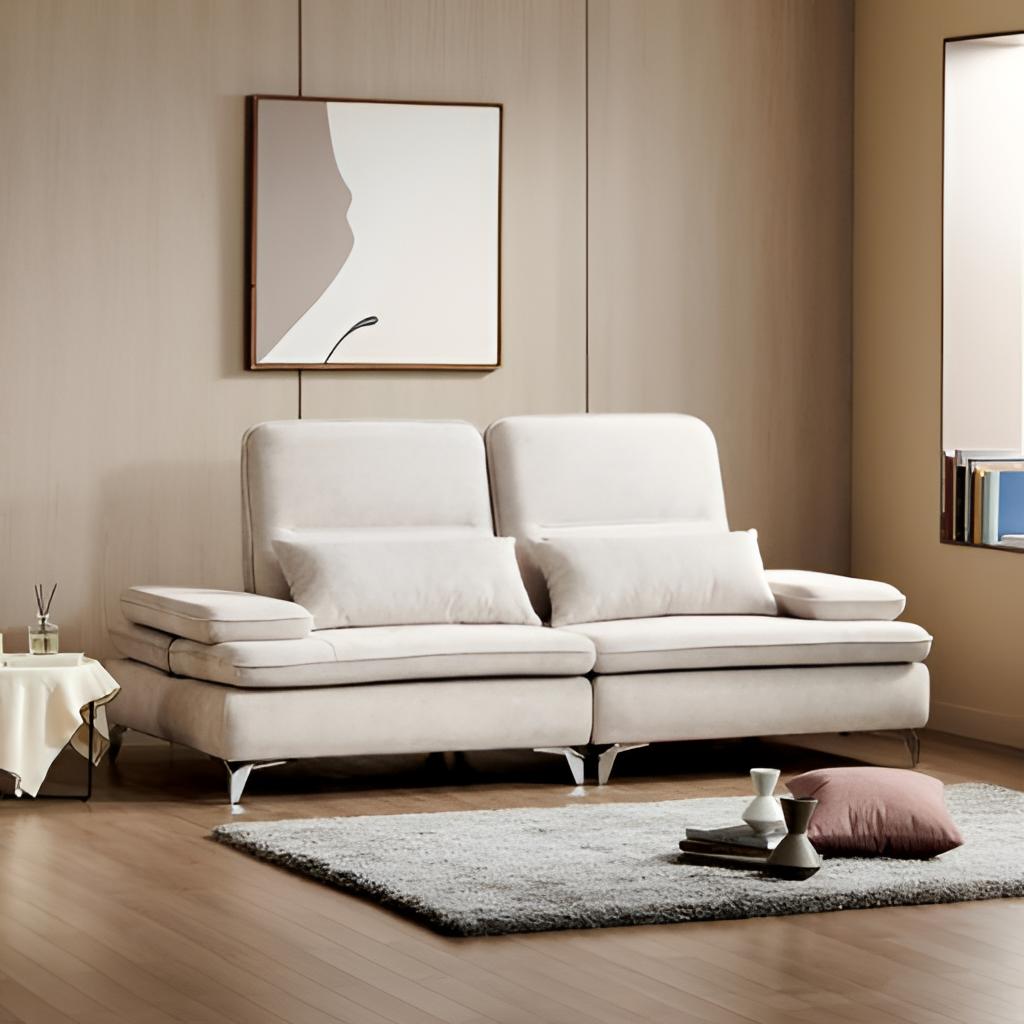
beige fabric sofa, living room, beige wood wallpaper, with solid pattern, contemporary, wood flooring, with plank pattern